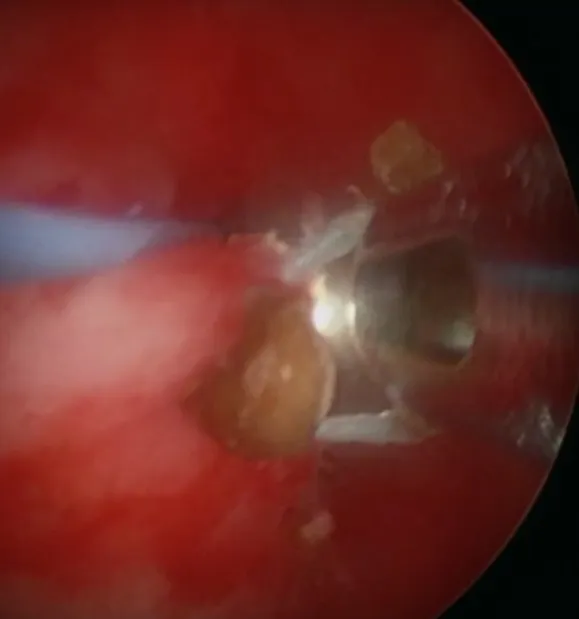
Application of tension on the suture material through nephroscopy enables ureteroscopic transection of the foreign body at the level of the urothelium and eliminates the foreign body from future urine exposure.
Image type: endoscopy (airway_endoscopy)